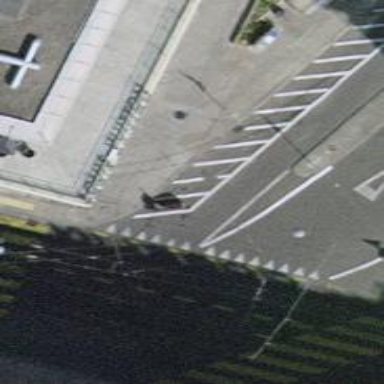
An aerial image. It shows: Unmarked road crossing.